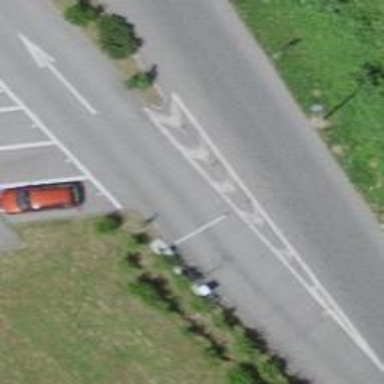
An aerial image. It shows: Lift gate barrier.